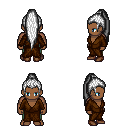
a pixel art fantasy rpg character, male body template, human, dark skin, brown robe, teal pants, white extra-long topknot hairstyle, brown shoes, four views (front, back, left, right), 2x2 character sprite sheet, small pixel art, hard edges, no anti-aliasing